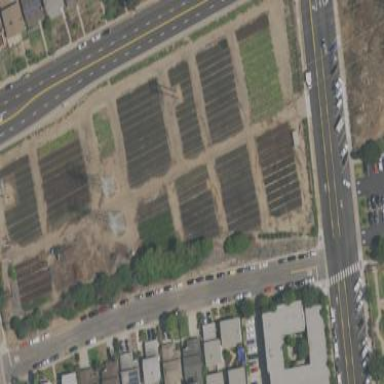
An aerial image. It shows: Plant nursery.